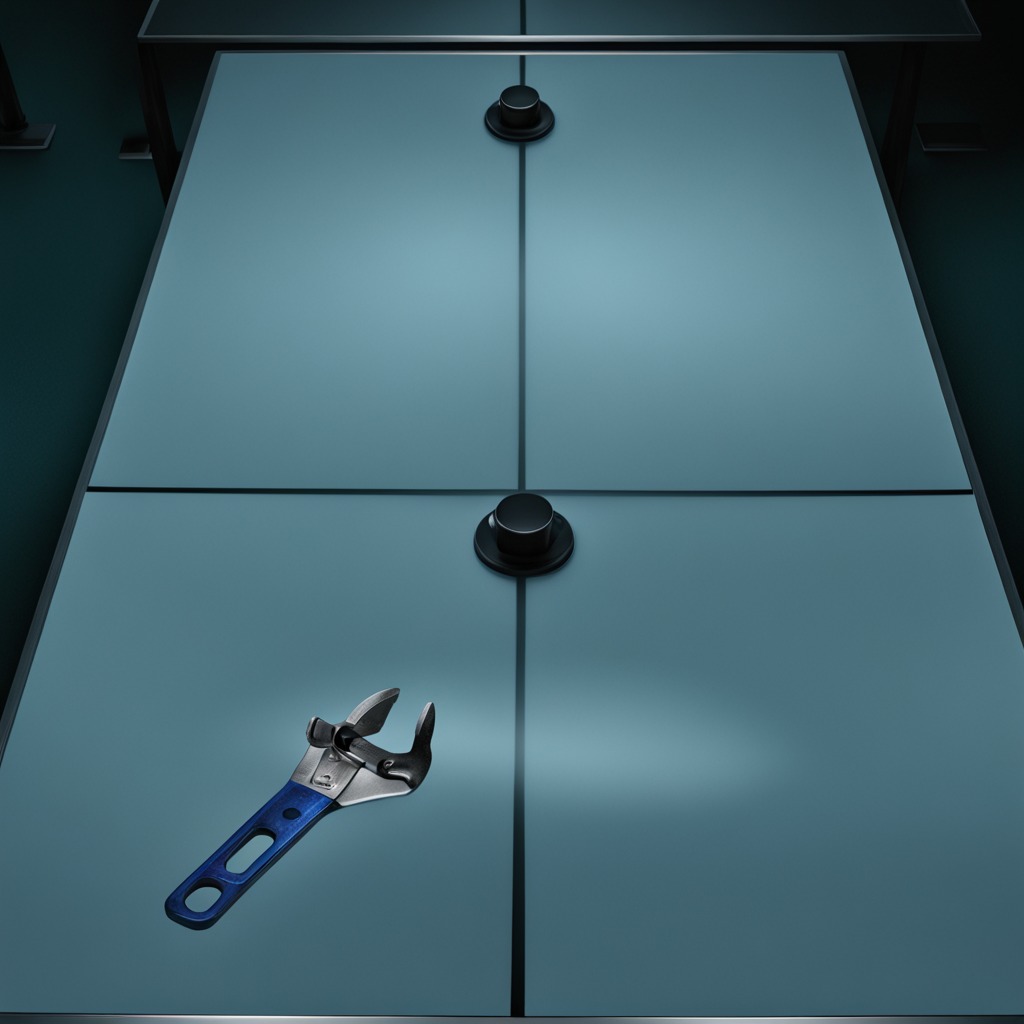
A wrench is lying on the clean empty table in a railway signal maintenance room.